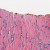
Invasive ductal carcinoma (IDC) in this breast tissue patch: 1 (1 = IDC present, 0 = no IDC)